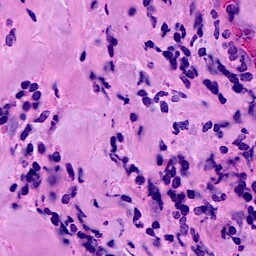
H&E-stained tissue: Breast